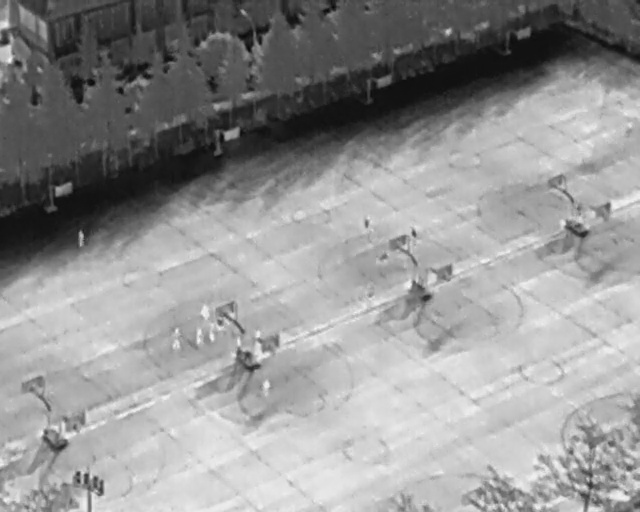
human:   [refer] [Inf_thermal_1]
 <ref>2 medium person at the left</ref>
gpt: <box>[[11, 45, 14, 47, 2], [25, 64, 29, 67, 2]]</box>

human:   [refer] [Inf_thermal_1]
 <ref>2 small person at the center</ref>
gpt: <box>[[56, 42, 58, 44, 2], [63, 44, 65, 46, 171]]</box>

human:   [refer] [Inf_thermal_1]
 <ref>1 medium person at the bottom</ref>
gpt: <box>[[40, 74, 42, 76, 2]]</box>

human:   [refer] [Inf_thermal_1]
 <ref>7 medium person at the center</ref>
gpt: <box>[[30, 59, 33, 62, 2], [29, 64, 32, 66, 2], [31, 64, 34, 66, 2], [33, 61, 35, 64, 2], [35, 66, 38, 68, 2], [37, 65, 42, 67, 2], [58, 48, 60, 51, 2]]</box>